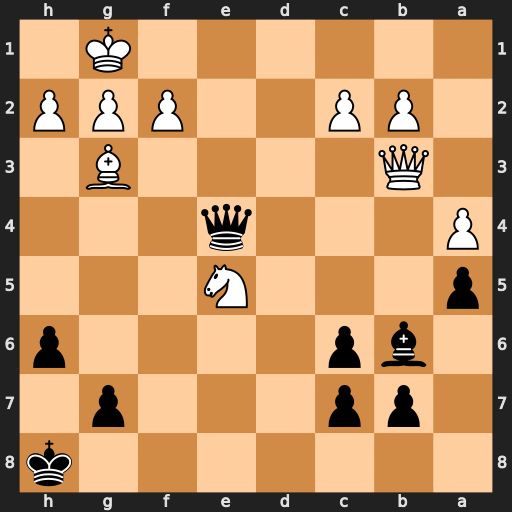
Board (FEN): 7k/1pp3p1/1bp4p/p3N3/P3q3/1Q4B1/1PP2PPP/6K1
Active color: b
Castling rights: -
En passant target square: -
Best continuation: Qe1#